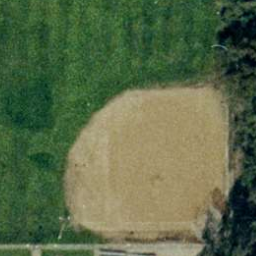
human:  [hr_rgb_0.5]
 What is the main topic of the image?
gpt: baseball diamond